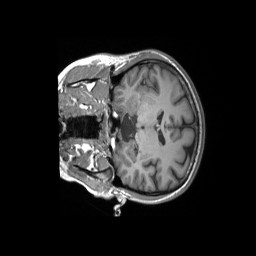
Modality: T1w
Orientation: coronal